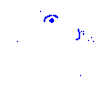
Particle: kaon